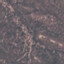
Land use / land cover class: HerbaceousVegetation